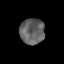
Tissue: lung
Cell type: Epithelial cells
Senescence score: 0.2167
Nuclear area (px): 613
Mean DAPI intensity: 99.214